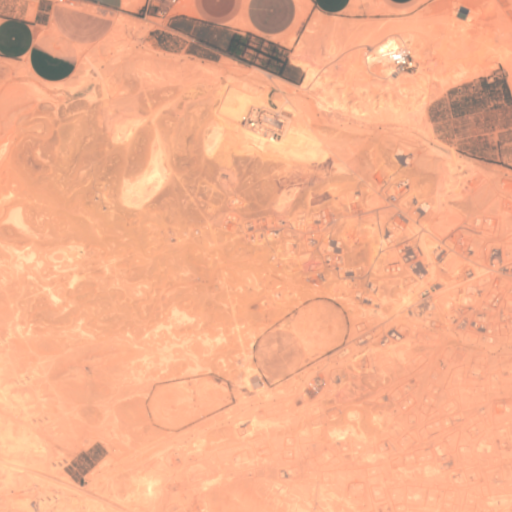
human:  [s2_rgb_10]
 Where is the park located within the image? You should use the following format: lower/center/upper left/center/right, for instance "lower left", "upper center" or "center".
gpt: The park is located in the upper right of the image.
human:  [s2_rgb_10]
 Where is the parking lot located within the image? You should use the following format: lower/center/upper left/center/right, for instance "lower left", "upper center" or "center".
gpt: The parking lot is located in the upper center of the image.
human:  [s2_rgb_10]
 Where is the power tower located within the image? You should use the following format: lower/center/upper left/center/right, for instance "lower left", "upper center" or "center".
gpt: The power tower is located in the lower left of the image.
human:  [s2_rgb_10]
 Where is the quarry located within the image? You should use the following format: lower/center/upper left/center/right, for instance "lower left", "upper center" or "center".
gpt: The quarry is located in the upper right of the image.
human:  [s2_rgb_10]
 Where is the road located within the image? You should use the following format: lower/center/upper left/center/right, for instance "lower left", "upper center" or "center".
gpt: There is no road in the image.